Question: My dataset consists on multiple daily observations of Facebook posts and their interactions. I am using a moving time interval of a year (YTD).
For the purposes of this study I am separating the kind of interaction as you can see in this sample of the data. The data is already in long form, I believe it is far from being tidy but it helps ggplot do the job.
'''
from_name created_time id variable value day
1440 Toyota Peru (Grupo Oficial) 2014-03-10 11:01:25 123538507674613_782719435089847 likes_count <PHONE>-10
5491 Toyota Peru (Grupo Oficial) 2014-03-10 11:01:25 123538507674613_782719435089847 comments_count 10 2014-03-10
9542 Toyota Peru (Grupo Oficial) 2014-03-10 11:01:25 123538507674613_782719435089847 shares_count 17 2014-03-10
1439 Toyota Peru (Grupo Oficial) 2014-03-10 15:49:25 123538507674613_782845248410599 likes_count 61 2014-03-10
5490 Toyota Peru (Grupo Oficial) 2014-03-10 15:49:25 123538507674613_782845248410599 comments_count 1 2014-03-10
9541 Toyota Peru (Grupo Oficial) 2014-03-10 15:49:25 123538507674613_782845248410599 shares_count 0 2014-03-10
'''
My ggplot code is:
'''
ggplot(YTD, aes(day, value, color = variable)) + geom_line() +
facet_wrap(~ from_name) + theme(legend.position = "bottom")
'''
And I get this:

As you can see from the graph, there is a lot of variance from day to day which makes the graph look extremely messy. I also tried to log the values using 'scale_y_log10' of the var I am studying but the graph was just awful...
How can I draw a smooth line so I can show a tendency outside all the variance noise?
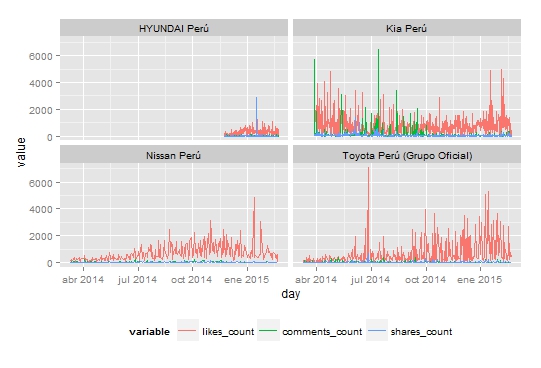
Answer: You can use 'stat_smooth' from the library 'methods'. In your case it would look something like
'''
p <- ggplot(YTD, aes(day, value, color = variable)) + geom_line() +
facet_wrap(~ from_name) + theme(legend.position = "bottom")
# Apply a locally weighted regression
p + stat_smooth(method = "loess", formula = y ~ x, size = 1)
'''
Another option is to smooth your data directly using rectangular or triangular smoothing techniques if you want something simple.